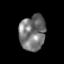
Tissue: skin
Cell type: Epithelial cells
Senescence score: 0.2337
Nuclear area (px): 903
Mean DAPI intensity: 117.739